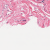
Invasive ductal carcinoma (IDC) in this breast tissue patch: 0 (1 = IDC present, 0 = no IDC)